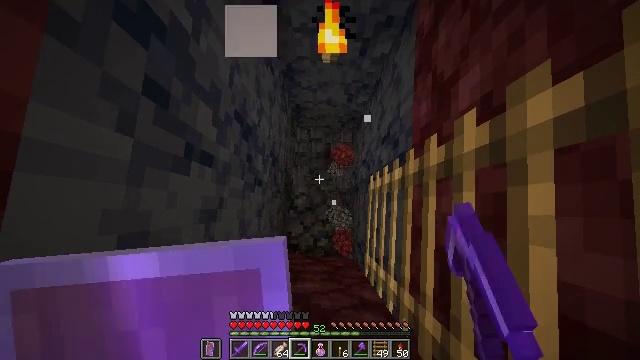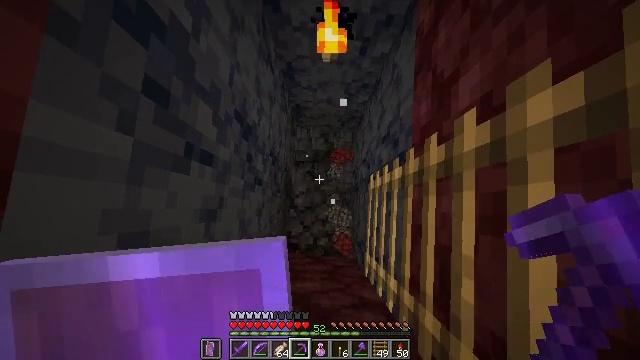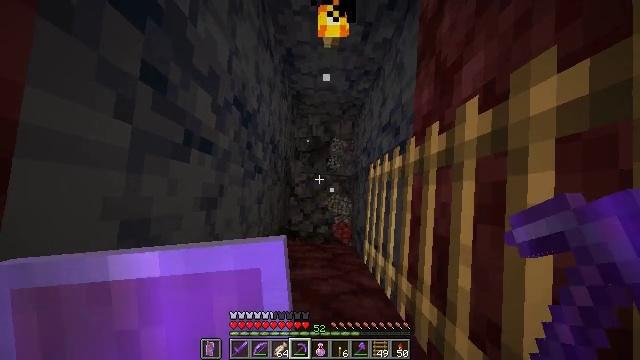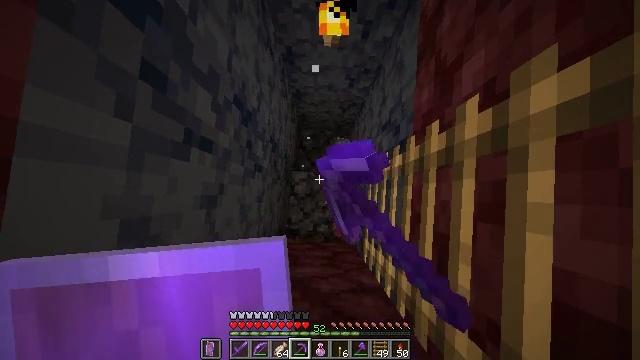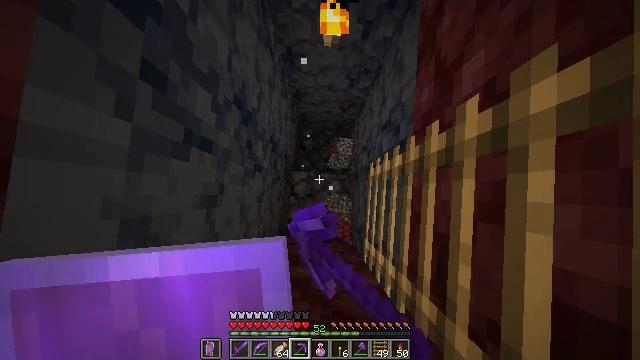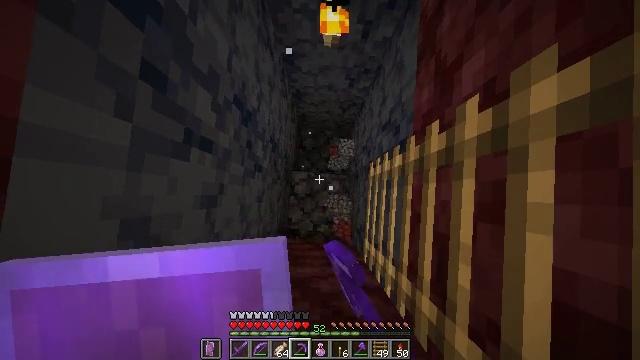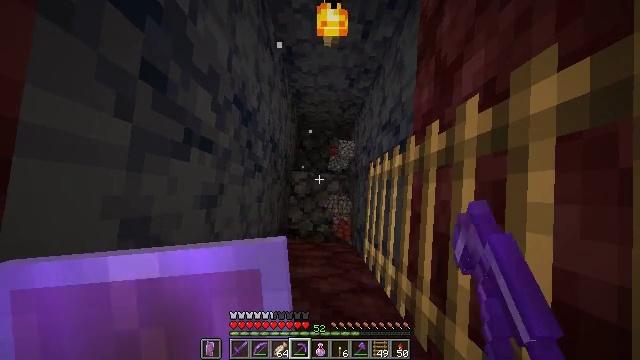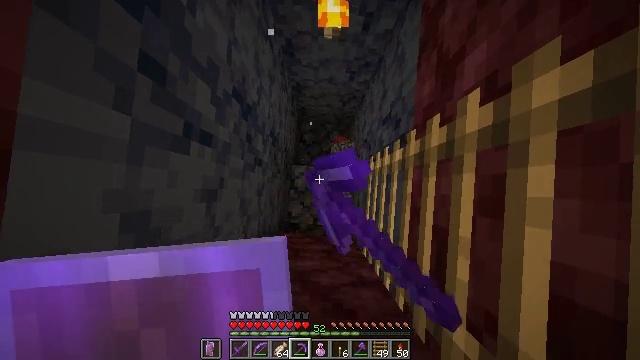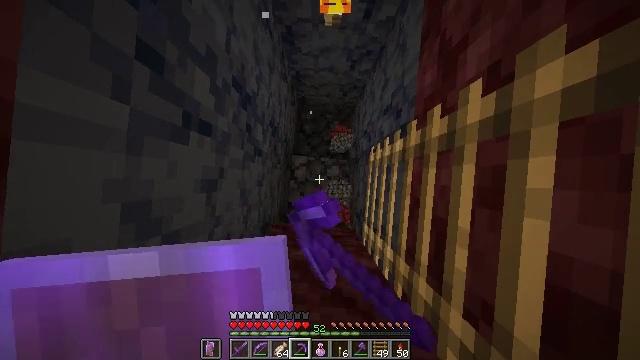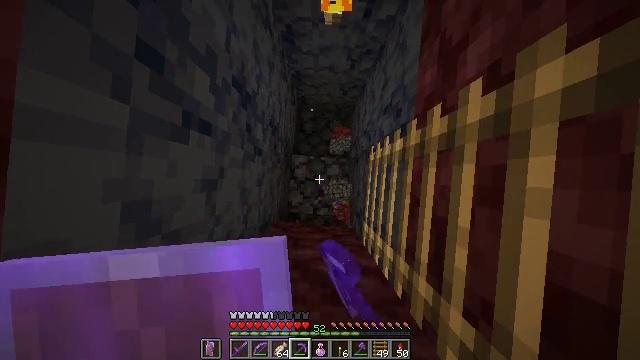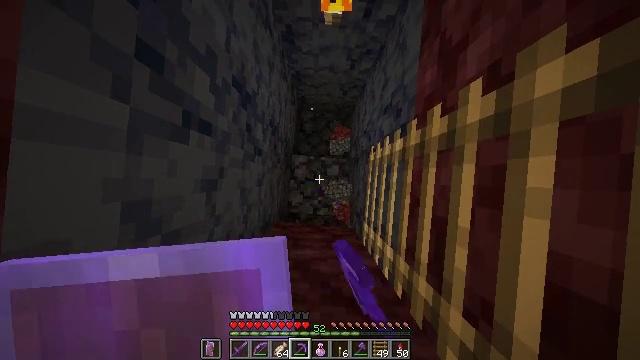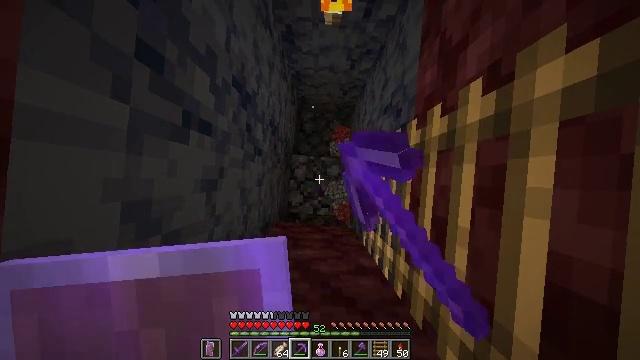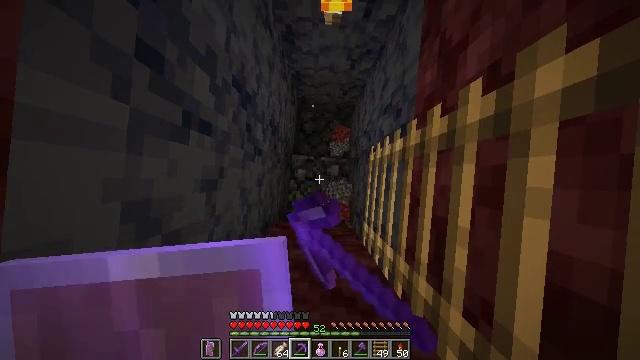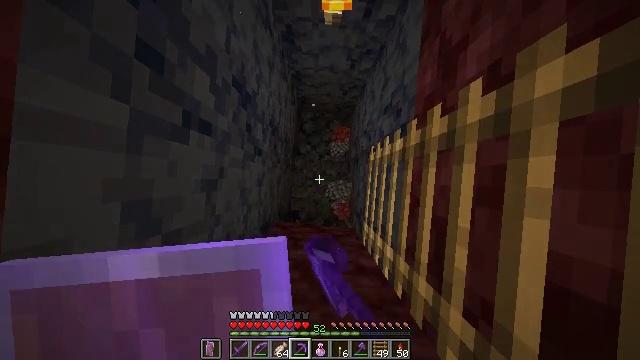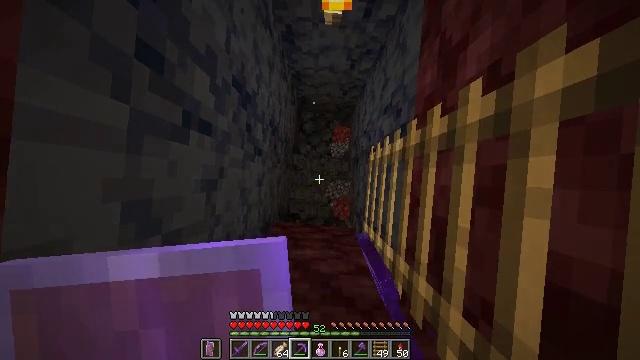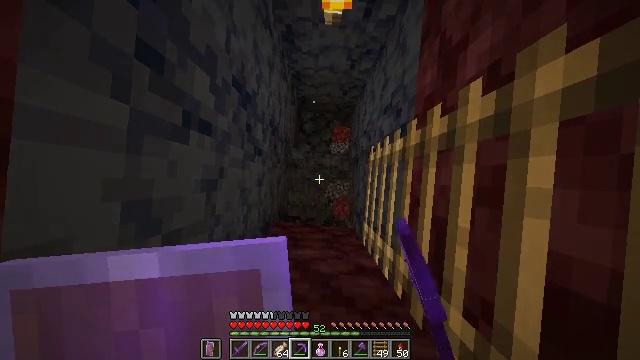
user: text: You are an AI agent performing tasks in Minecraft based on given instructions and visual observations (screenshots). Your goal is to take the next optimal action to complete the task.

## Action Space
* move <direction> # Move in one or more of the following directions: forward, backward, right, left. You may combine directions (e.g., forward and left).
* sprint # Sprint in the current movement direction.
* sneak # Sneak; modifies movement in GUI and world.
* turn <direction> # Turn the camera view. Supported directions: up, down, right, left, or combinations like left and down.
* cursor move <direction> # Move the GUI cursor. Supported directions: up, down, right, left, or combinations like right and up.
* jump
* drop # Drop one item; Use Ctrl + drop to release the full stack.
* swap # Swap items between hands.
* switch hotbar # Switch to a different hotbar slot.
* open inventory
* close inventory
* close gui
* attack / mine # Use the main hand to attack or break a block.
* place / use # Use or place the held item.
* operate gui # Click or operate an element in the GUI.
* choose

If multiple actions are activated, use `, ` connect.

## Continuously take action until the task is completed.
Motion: motion action
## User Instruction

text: Mine the basalt in the Nether.
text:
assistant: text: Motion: sneak, attack / mine
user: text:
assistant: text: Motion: sneak, turn down, attack / mine
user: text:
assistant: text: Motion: sneak, attack / mine
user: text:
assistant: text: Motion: sneak, attack / mine
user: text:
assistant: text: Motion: sneak, attack / mine
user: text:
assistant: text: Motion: sneak, attack / mine
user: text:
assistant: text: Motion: sneak, turn down, attack / mine
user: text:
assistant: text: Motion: sneak, turn down, attack / mine
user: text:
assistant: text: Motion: sneak, attack / mine
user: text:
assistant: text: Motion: sneak, attack / mine
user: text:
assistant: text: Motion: sneak, attack / mine
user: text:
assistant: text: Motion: sneak, attack / mine
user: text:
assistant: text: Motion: sneak, attack / mine
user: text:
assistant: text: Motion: sneak, attack / mine
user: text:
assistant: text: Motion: sneak, attack / mine
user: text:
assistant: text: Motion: sneak, attack / mine
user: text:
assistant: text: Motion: sneak, attack / mine
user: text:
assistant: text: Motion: sneak, attack / mine